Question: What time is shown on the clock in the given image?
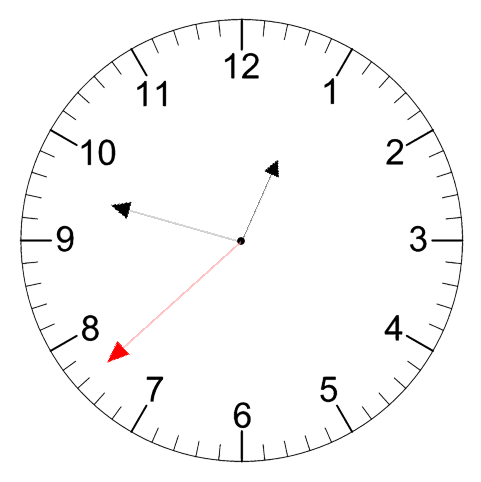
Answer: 12:47:38